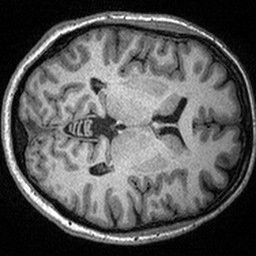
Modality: T1w
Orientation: axial
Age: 40
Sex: female
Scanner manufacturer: siemens
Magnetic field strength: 3 T
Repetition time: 2.3 s
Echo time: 0.00298 s